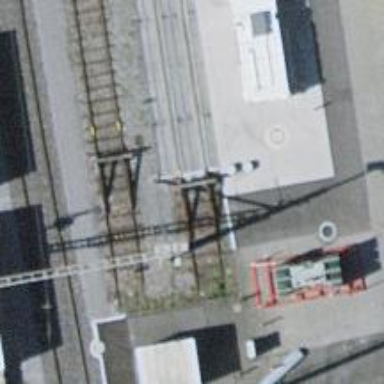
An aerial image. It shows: Railway buffer stop.